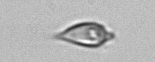
Label: Oxytoxum